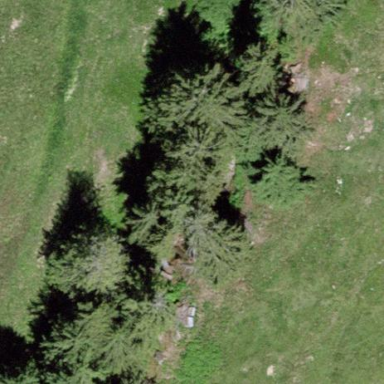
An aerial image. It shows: Forest area.